Question: I would like to output posts in order provided by this image (every 3 posts)

here is my blade code:
'''
<section class="blog_area p_120">
<div class="container">
<div class="row">
<div class="col-lg-8">
<div class="blog_left_sidebar">
@foreach ($raksti as $raksts)
<article class="blog_style1">
<div class="blog_img">
<img class="img-fluid" src="{{$raksts->image}}" alt="">
</div>
<div class="blog_text">
<div class="blog_text_inner">
<div class="cat">
<a class="cat_btn" href="#">{{$raksts->kato->title}}</a>
<i class="fa fa-calendar" aria-hidden="true"></i> {{$raksts->created_at}}
<i class="fa fa-comments-o" aria-hidden="true"></i> 05
</div>
<a href="#">
<h4>{{$raksts->title}}</h4>
</a>
<p>{{$raksts->short_desc}}</p>
<a class="blog_btn" href="#">Lasit vairak</a>
</div>
</div>
</article>
@endforeach
</div>
</div>
</div>
</div>
</section>
'''
For those small blocks the "article" tag have class ="blog_style1 small"
I guess that there need to work with a "for" loop, so can anyone help me to achieve this task and explain a little how that works?
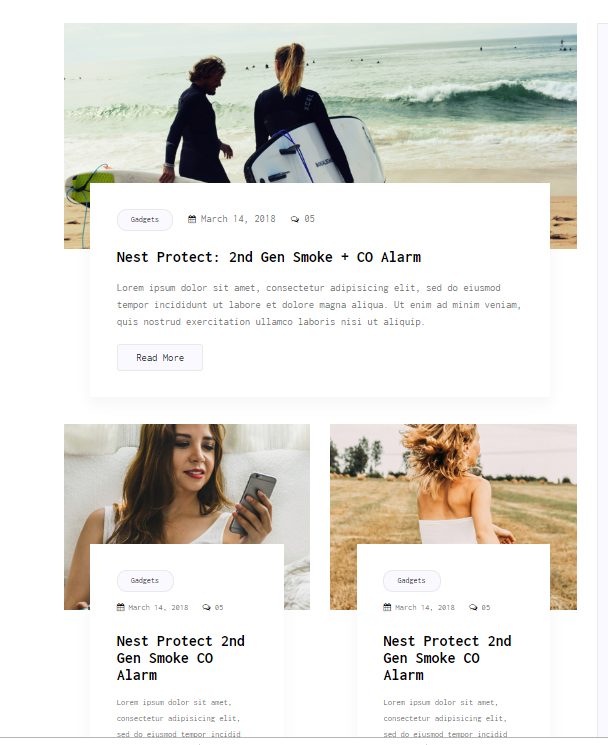
Answer: try next code
'''
@foreach ($raksti as $key => $raksts)
//
@if($key % 3 == 1)
// set here style css width 100 %
@else
// set here style css width 50 %
@endif
@endforeach
'''